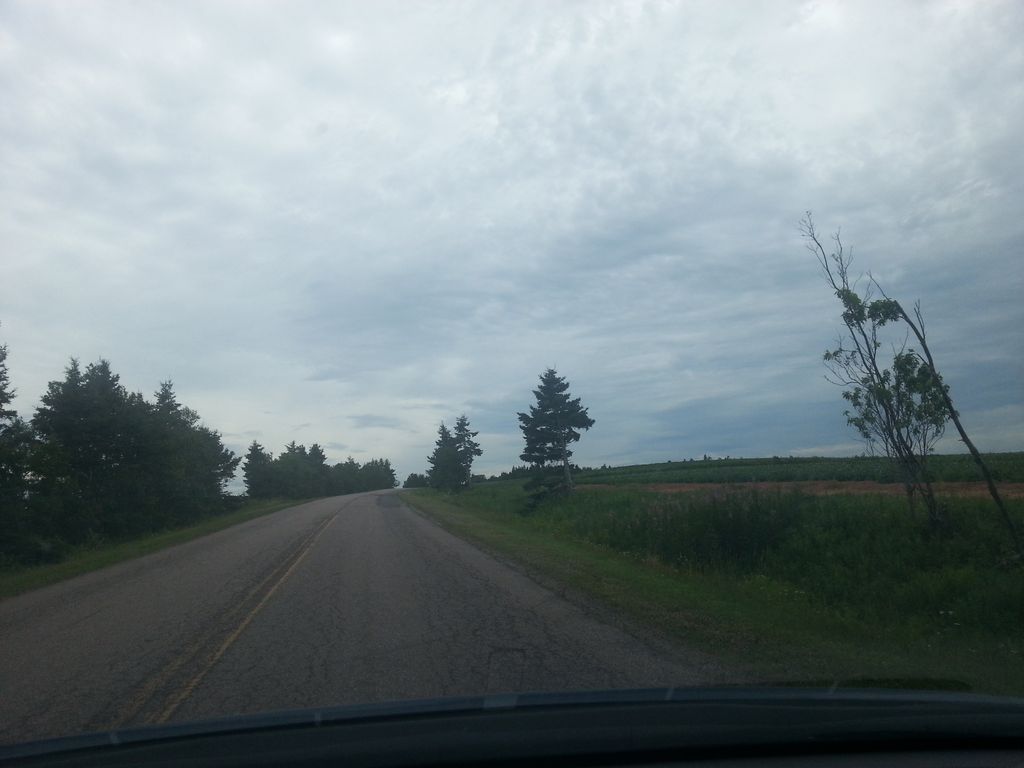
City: charlottetown